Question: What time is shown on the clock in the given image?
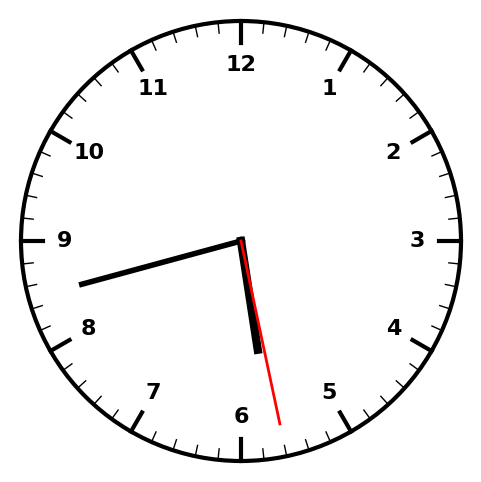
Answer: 05:42:28